Question: I tried fixing this :
> c++0x_warning.h:32: Fehler:#error This file requires compiler and
library support for the upcoming ISO C++ standard, C++0x. This support
is currently experimental, and must be enabled with the -std=c++0x or
-std=gnu++0x compiler options.
by adding
> QMAKE_CXXFLAGS += -std=c++0x
to my .pro file.
Now I'm getting this error:
> error: 'random_device' was not declared in this scope
random_device rd;
^

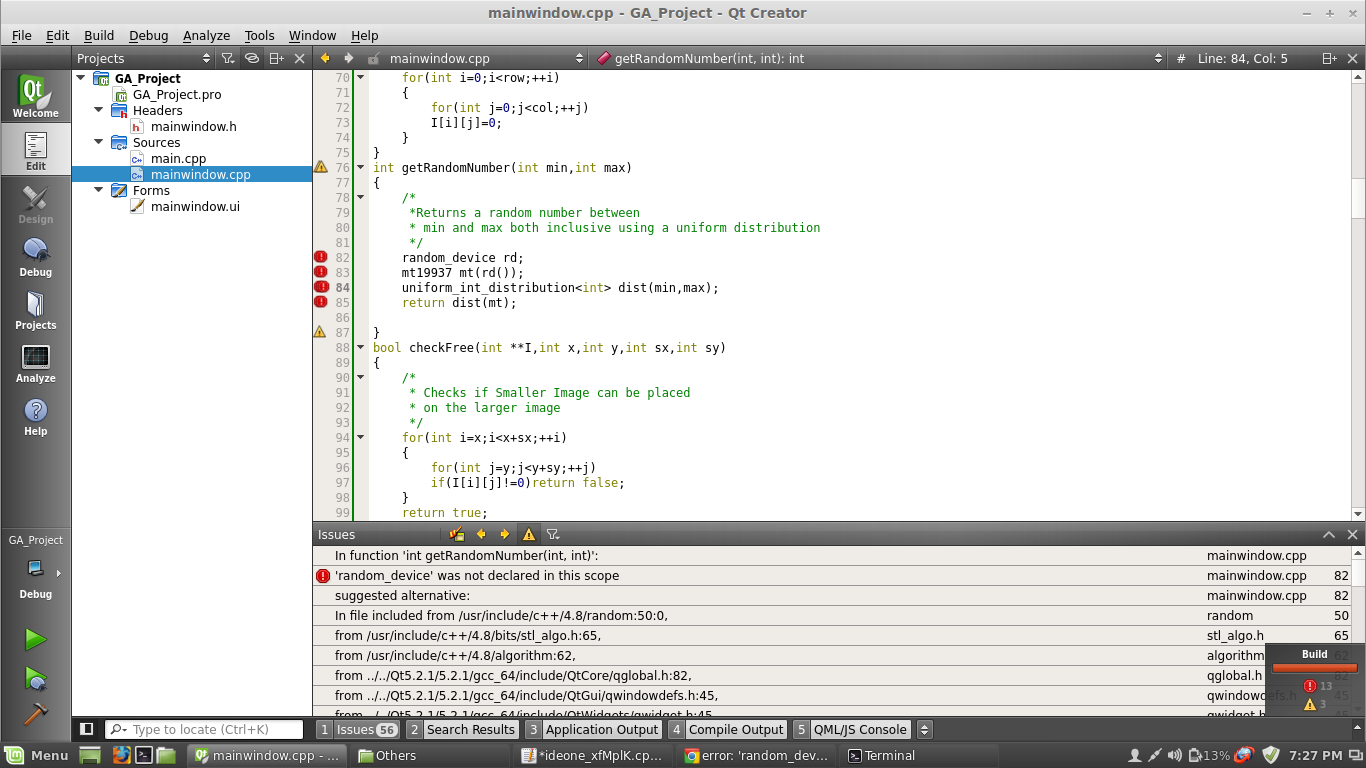
Answer: Make sure you include the header:
'''
#include <random>
'''
and you may need to add std:: in front of random_device, unless you have mapped 'std' into your namespace using
'''
using namespace std;
'''
Note: It is generally preferable to explicitly specify std:: as opposed to mapping namespaces into your default namespace.